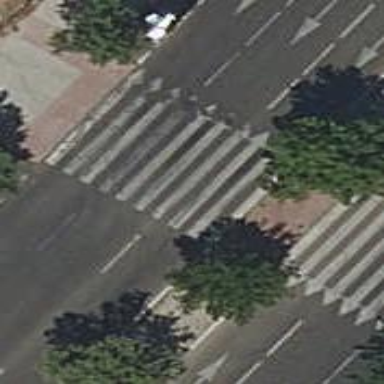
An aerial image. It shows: Uncontrolled crossing with traffic calming table.